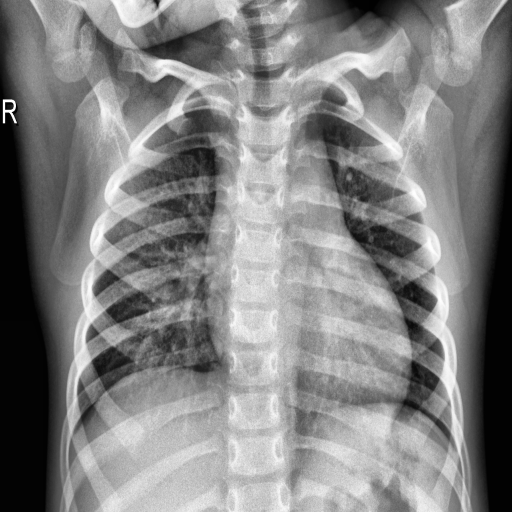
Finding: NORMAL